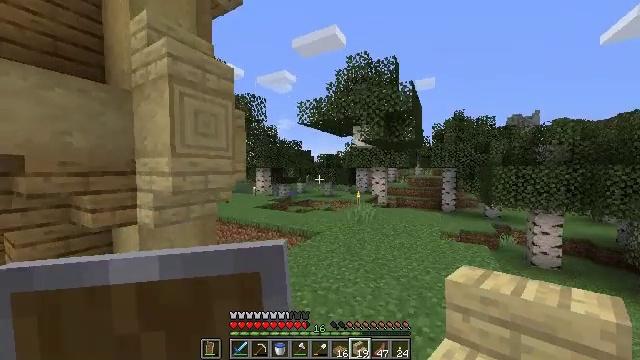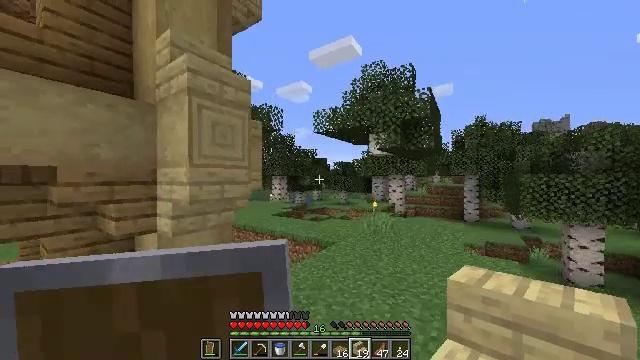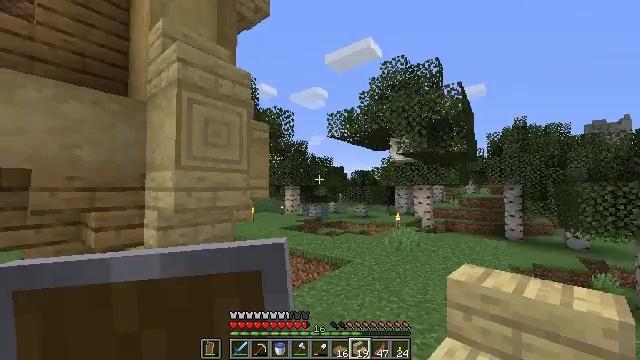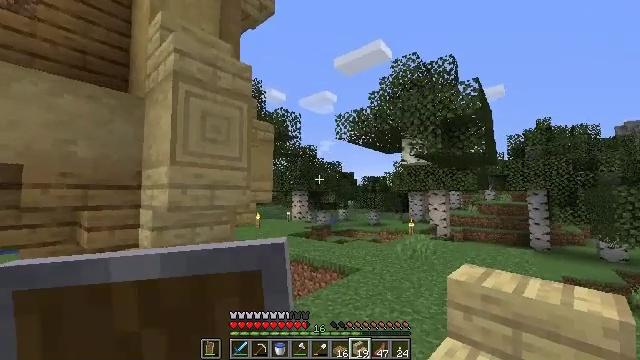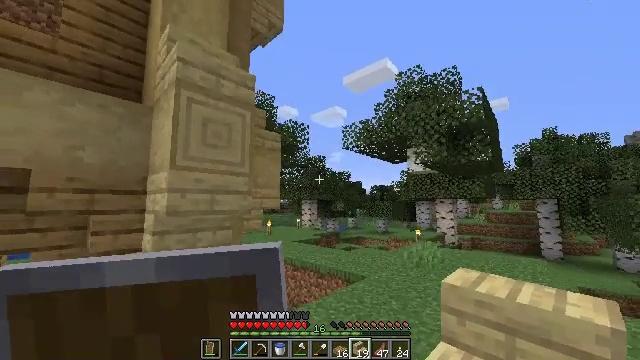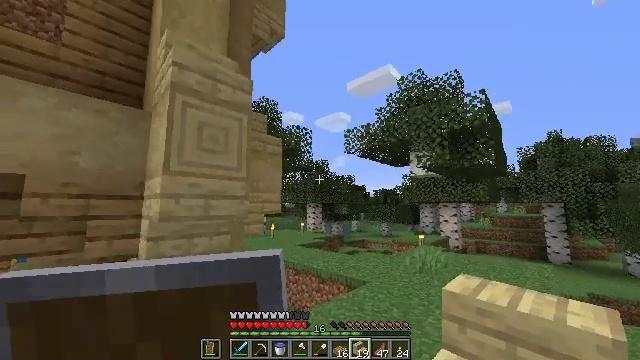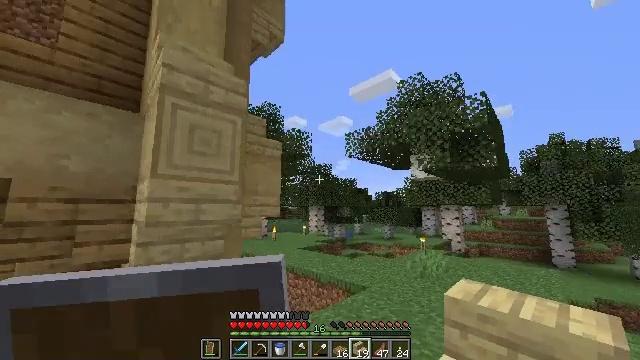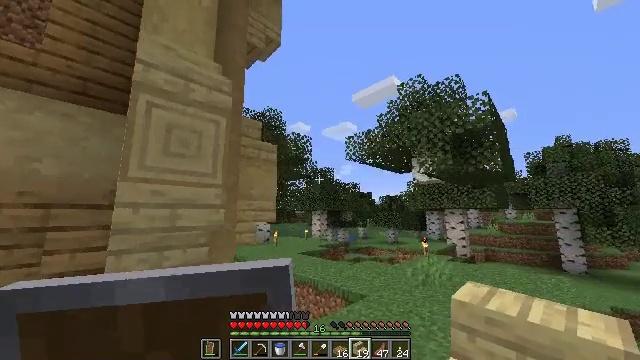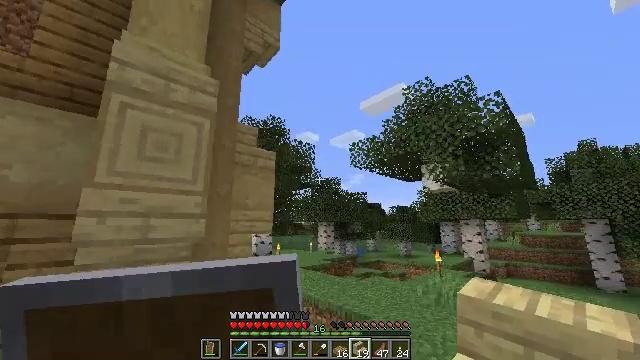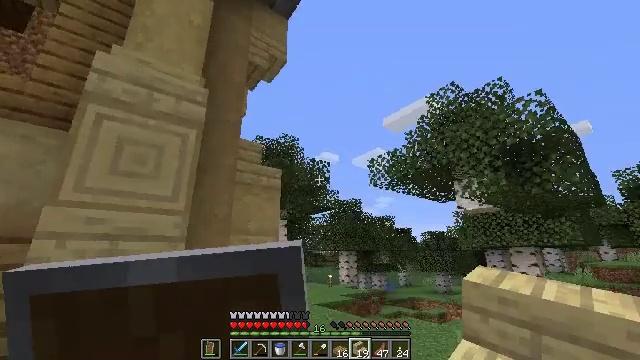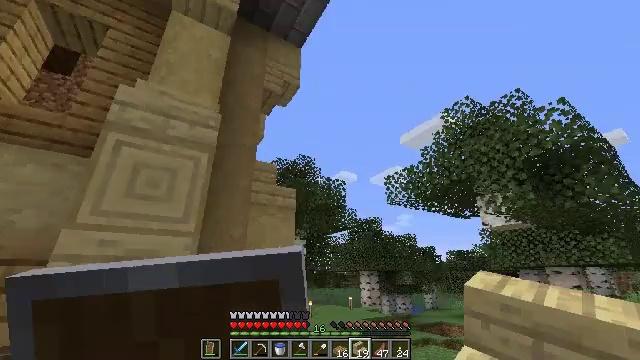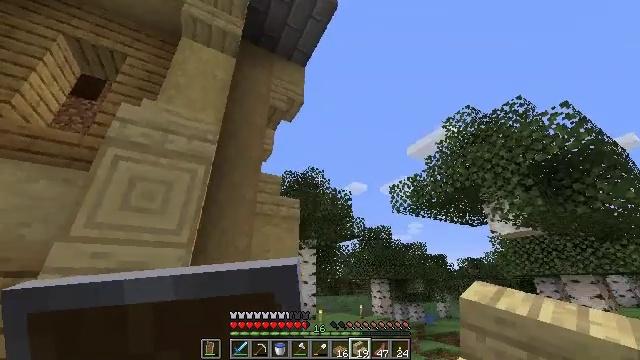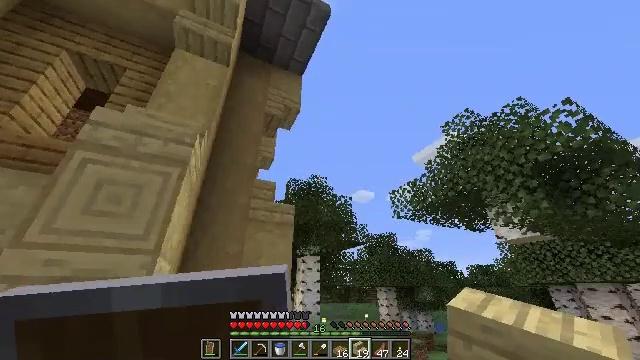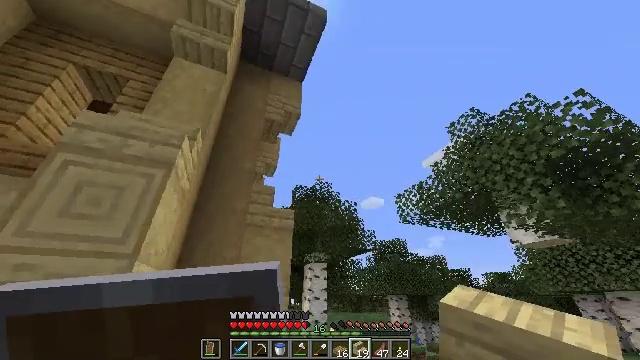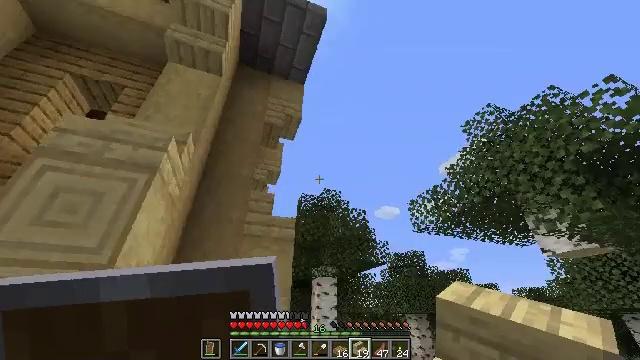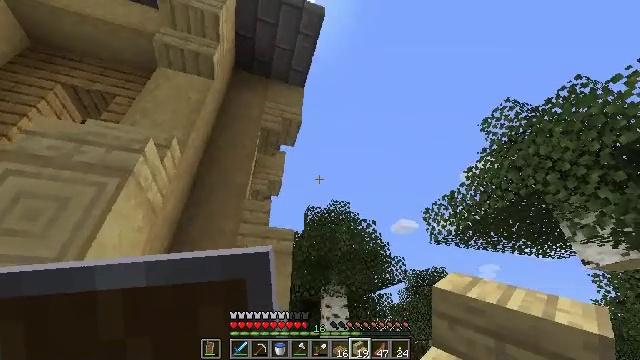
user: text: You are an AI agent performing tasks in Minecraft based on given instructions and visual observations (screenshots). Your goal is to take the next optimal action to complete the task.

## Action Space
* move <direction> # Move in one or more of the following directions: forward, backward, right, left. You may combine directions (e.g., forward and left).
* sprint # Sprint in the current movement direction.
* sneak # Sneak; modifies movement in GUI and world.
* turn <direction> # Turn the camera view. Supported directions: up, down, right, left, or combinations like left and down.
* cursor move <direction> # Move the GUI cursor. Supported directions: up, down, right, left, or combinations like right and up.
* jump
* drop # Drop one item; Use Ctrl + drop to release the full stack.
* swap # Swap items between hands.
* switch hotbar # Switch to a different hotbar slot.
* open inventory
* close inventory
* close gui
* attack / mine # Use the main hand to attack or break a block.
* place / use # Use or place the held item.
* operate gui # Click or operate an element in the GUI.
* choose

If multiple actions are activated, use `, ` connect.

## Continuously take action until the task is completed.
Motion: motion action
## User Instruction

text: Harvest birch logs from birch trees.
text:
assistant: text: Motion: move forward and move right, turn left and up
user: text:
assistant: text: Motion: move forward and move right, turn left and up
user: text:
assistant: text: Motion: move forward and move right, turn left and up
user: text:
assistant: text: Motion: move forward and move right, turn left and up
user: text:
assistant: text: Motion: move forward and move right, turn left and up
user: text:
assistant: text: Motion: move forward and move right
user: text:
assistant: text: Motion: move forward and move right, turn left and up
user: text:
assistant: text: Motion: move forward and move right, turn left and up
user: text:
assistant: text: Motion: move forward and move right, turn left and up
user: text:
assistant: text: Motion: move forward and move right, turn left and up
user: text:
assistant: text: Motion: move forward and move right, turn left and up
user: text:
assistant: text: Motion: move forward and move right, turn left and up
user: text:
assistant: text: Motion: move forward and move right, turn left and up
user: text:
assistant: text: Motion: move forward and move right, turn left and up
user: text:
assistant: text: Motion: move forward and move right, turn left and up
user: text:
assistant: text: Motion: move forward and move right, turn left and up
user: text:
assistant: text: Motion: move forward and move right, turn left and up
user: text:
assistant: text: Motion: move right, turn left and up
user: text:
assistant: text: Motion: move right, turn left and up
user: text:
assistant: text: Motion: move right, turn left and up
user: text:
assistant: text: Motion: move right, turn left
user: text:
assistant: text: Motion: move right, turn left
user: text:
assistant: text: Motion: move right, turn left
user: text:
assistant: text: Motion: move right, turn left
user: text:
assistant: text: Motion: move right, turn left
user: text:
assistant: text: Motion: move right, turn left
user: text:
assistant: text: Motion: move right, turn left
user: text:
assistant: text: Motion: move right, turn left
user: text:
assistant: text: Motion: move right
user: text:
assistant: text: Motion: move right